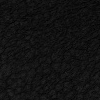
Atmospheric dust classification: not_dusty